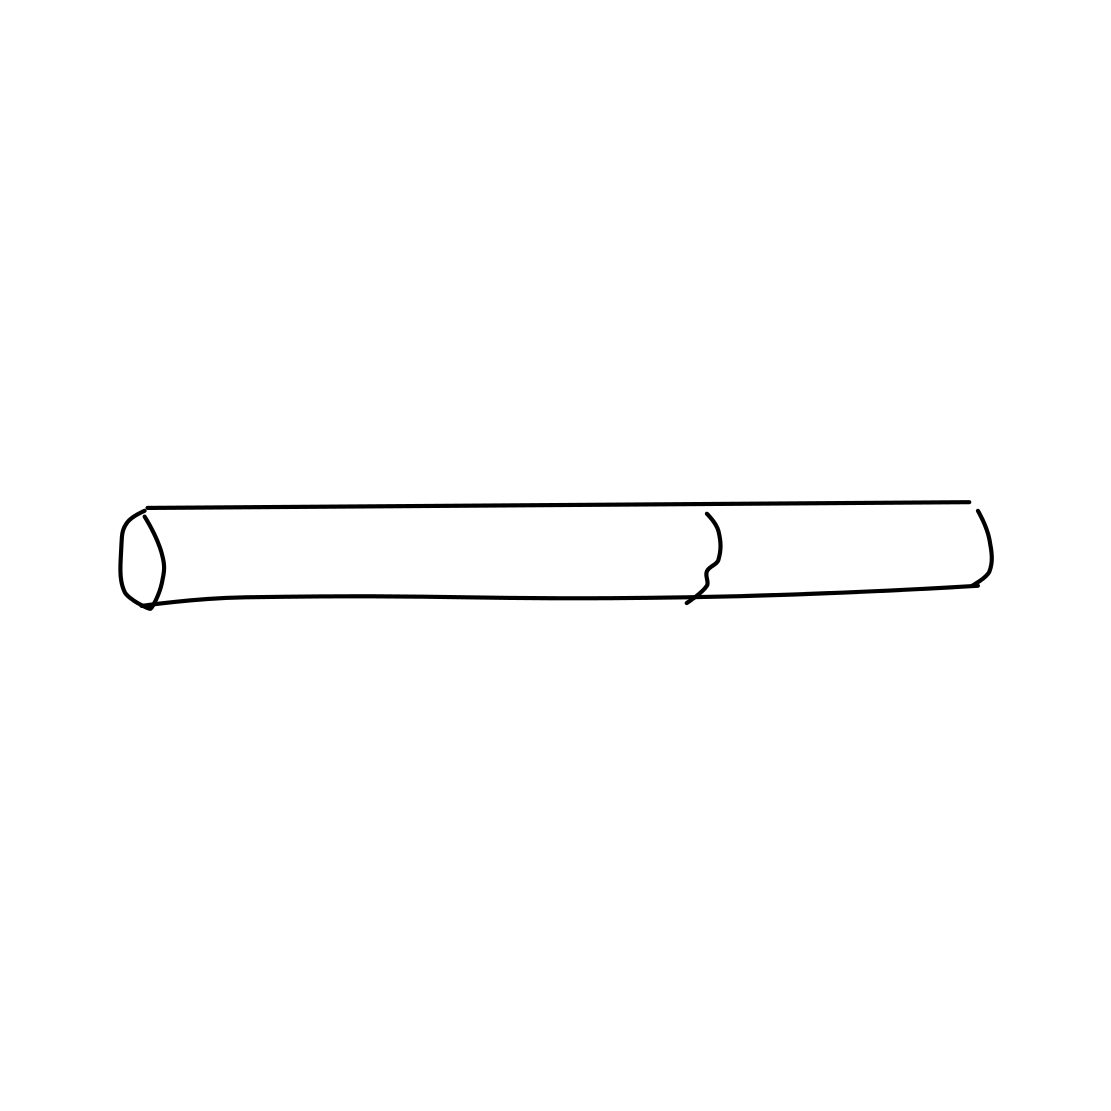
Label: cigarette